Field crop: maize
Growth stage: 2
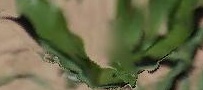
Species: maize